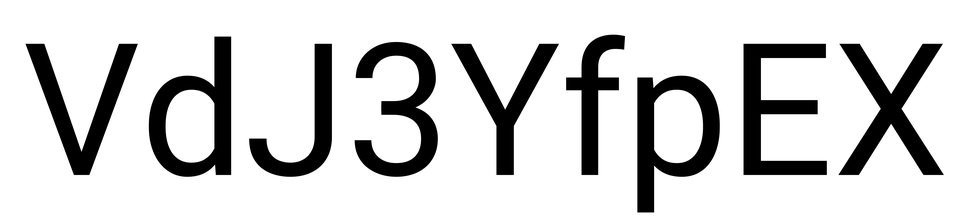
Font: Roboto_Regular